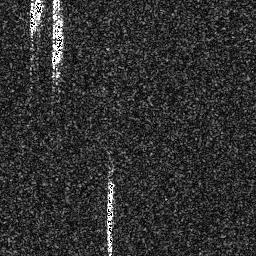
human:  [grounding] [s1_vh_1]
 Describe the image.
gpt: In the satellite image, there is  <ref>2 medium ship </ref> <box>[[9, 0, 16, 12, 0], [18, 6, 24, 26, 0]]</box> located at top left.